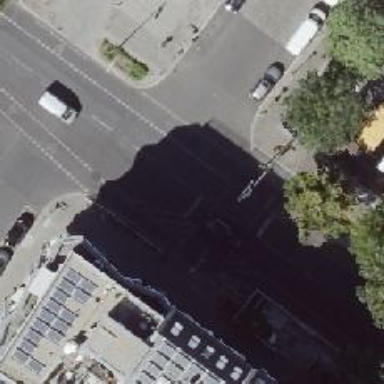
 featuring cycle lane marked as advisory. Both sides of the road have sidewalks."